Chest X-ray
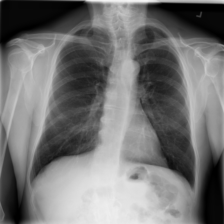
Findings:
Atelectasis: negative
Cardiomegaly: negative
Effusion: negative
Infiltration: negative
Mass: negative
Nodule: negative
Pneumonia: negative
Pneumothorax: negative
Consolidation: negative
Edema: negative
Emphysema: negative
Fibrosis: negative
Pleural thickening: negative
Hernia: negative